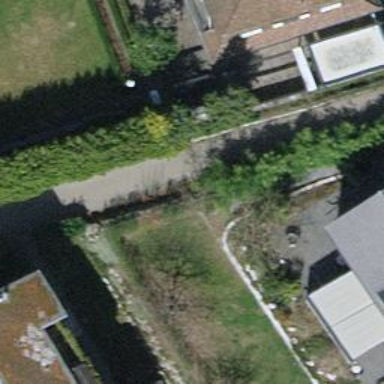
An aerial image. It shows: Hedge barrier.